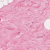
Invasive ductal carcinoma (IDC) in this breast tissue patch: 0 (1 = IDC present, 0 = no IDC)